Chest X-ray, PA view. Patient: 38 years old, sex F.
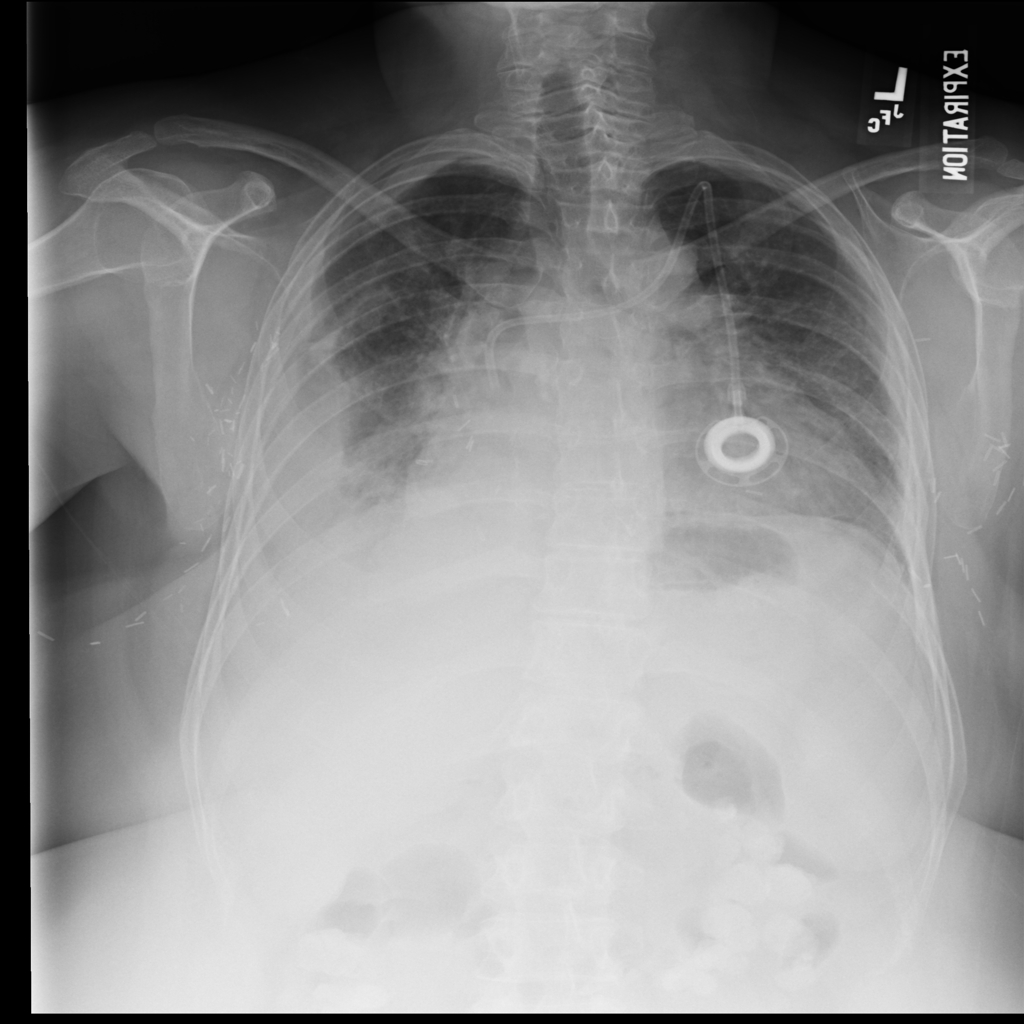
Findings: Effusion, Mass